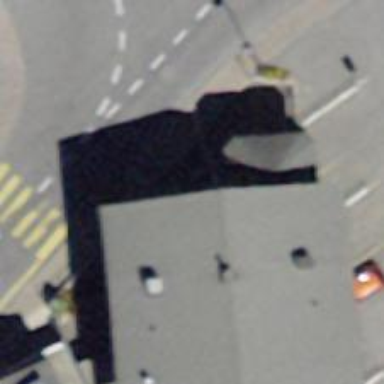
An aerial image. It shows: Post box is visible.